Question: I have tried using 'IsNumeric()' but it does not fulfill what I want to achieve.
I have a MaskedTextBox. 4-digits and - as PromptChar.

What I want is to trigger an event 'checkSomething()' when there is 4-digit combination.
Say, 0001 then it will get an event. But nothing will happen when there is still a - in it. (000- | -001 and so on)
'''
If mtPig.Text has 4digits then
.....
Else
'''
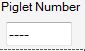
Answer: '''
Private Function IsTextInteger(target As TextBox) As Boolean
If Integer.TryParse(target.Text, Nothing) Then
If target.Text.Length = 4 Then Return True
Else
Return False
End If
End Function
'''